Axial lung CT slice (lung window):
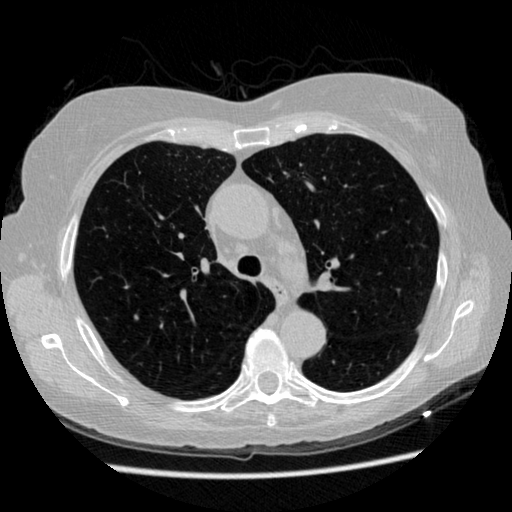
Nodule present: no